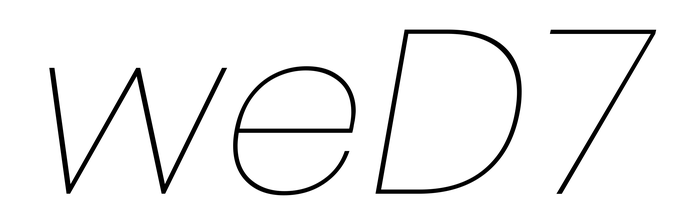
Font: Poppins-ThinItalic